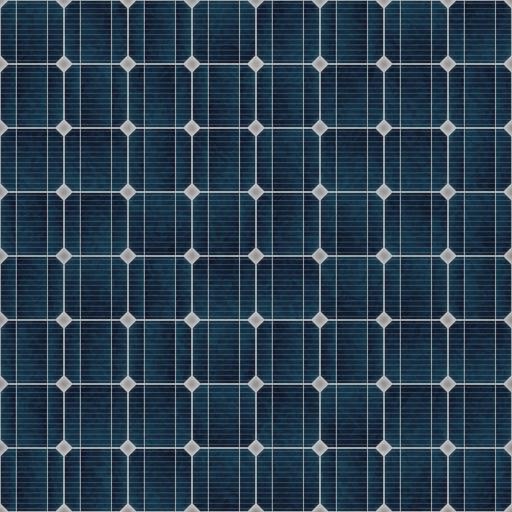
Tags: cell panel solar sun